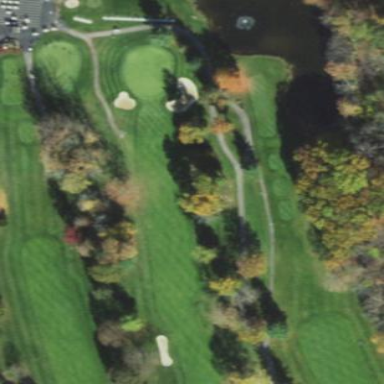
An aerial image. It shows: Golf fairway surrounded by grass.